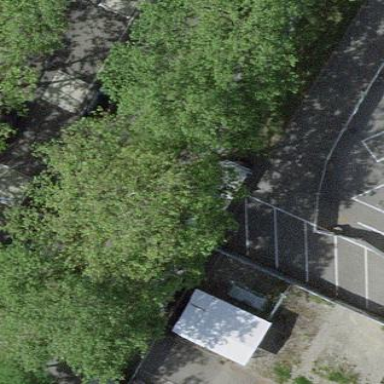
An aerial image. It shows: Bicycle parking facility with roof. The parking area is on the floor level.